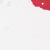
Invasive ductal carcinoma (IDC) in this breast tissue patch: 0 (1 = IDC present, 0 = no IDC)